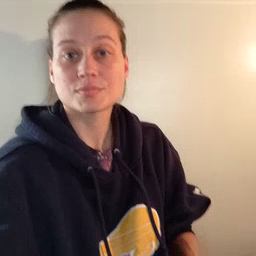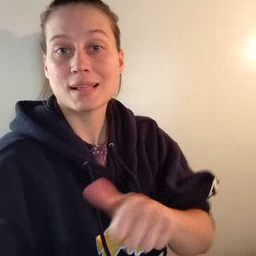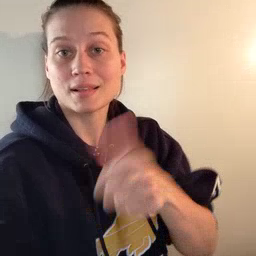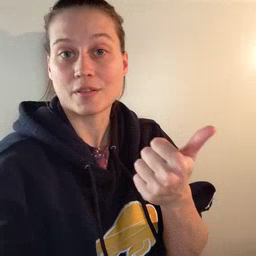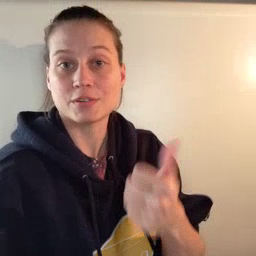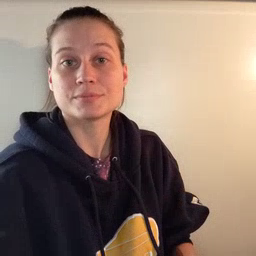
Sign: another